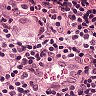
Metastatic tissue present: yes